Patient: sex M, age 43
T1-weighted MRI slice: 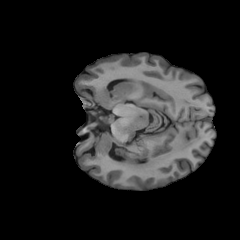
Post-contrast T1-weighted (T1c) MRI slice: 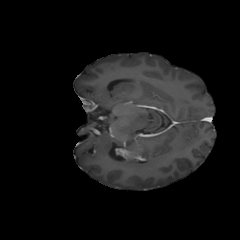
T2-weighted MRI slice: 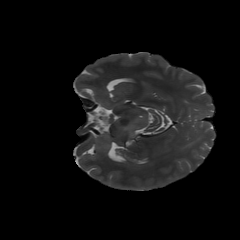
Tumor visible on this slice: yes
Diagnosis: Glioblastoma, IDH-wildtype
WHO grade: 4